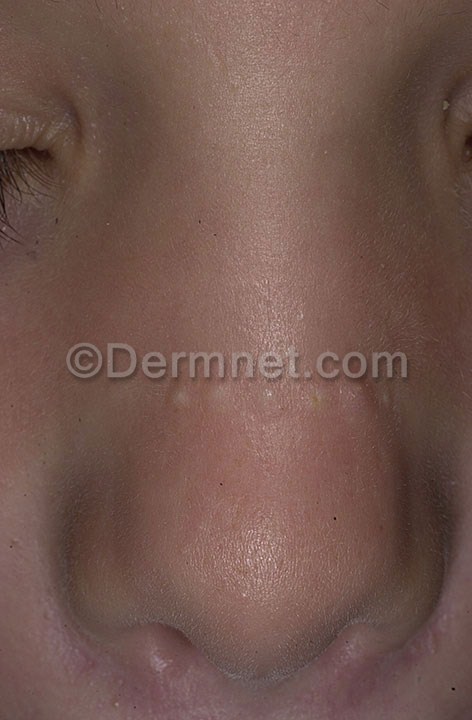
Disease: Acne and Rosacea Photos